Question: let's say I have following SQL column:

Now, I want to do following:
In col_1, I have the value 'one'. If I check, which corresponding values I get in col_2 I get for that, I find 'two' and 'three'. So the results would be 'two' and 'three'. But from this result set, I want to only have those, that, used in 'col_1', have, in col_2, the corresponding value 'one'. So:
'two', in 'col_1', have 'one' in 'col_2', but three doesn't. So, from the result set of {'two', 'three'} only {'two'} would remain.
How can I make such a double-checking query with MySQL?
Thanks in advance!
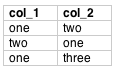
Answer: This is done by 'JOIN'ing a table to itself with a given condition. Assuming your table name is 'table':
'''
SELECT t1.col_1
FROM table t1 JOIN table t2 ON t1.col_2=t2.col_1
WHERE t1.col_1=t2.col_2
AND t1.col_1='one';
'''
This gives:
'''
col_1
-------
one
(1 row)
'''